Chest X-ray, PA view. Patient: 45 years old, sex F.
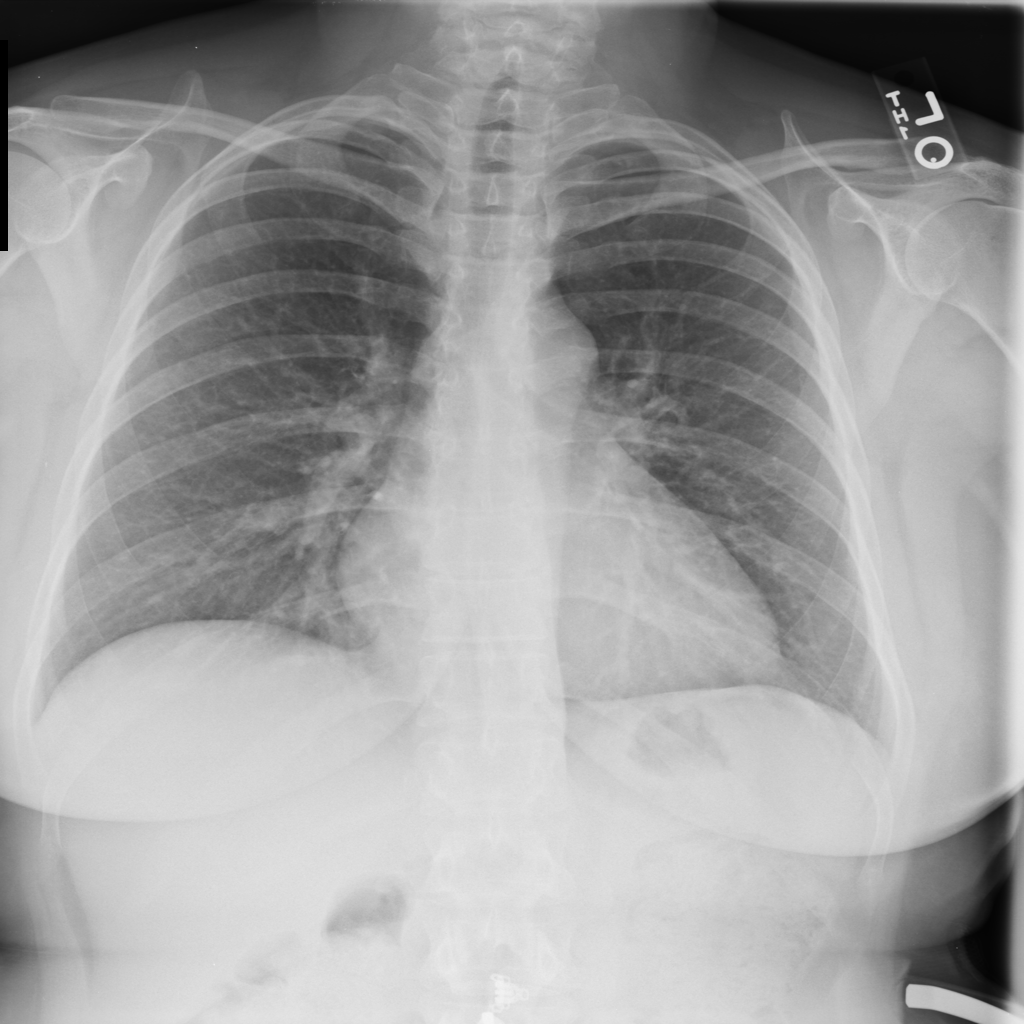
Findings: No Finding